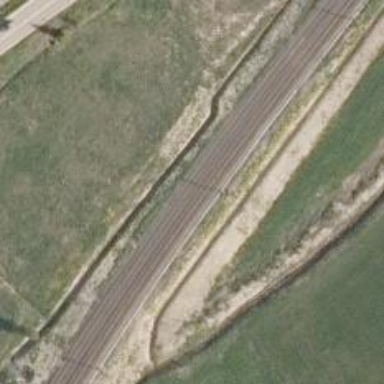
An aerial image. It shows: Railway with continuous electrified contact line.